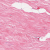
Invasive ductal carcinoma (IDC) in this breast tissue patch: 0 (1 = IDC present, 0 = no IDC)